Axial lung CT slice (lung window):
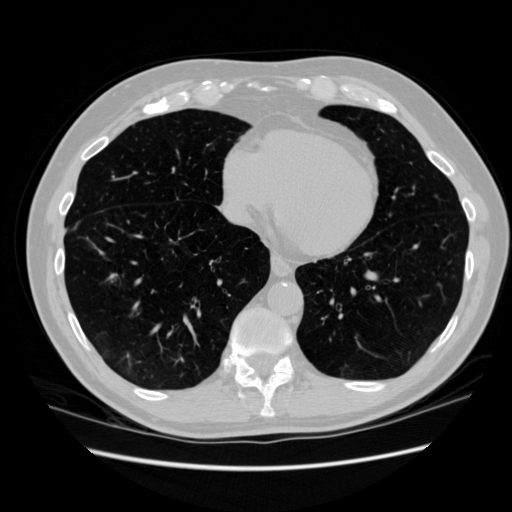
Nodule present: no